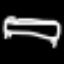
Label: bed